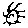
Label: sun